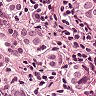
Metastatic tissue present: yes